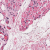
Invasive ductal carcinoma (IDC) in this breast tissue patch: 0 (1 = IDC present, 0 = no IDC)